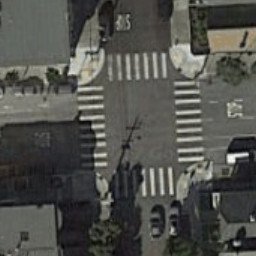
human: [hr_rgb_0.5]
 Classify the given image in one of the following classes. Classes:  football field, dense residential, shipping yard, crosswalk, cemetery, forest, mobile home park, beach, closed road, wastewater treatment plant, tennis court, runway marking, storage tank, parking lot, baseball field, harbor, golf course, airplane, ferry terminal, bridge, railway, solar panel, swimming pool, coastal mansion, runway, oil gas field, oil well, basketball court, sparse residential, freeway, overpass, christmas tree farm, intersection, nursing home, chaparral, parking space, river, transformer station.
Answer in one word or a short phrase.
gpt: crosswalk